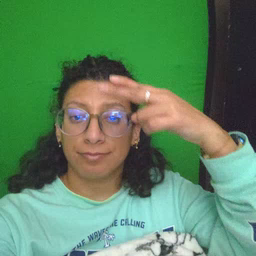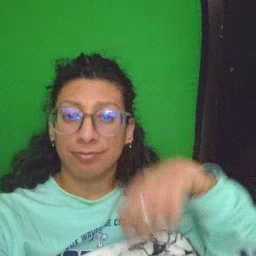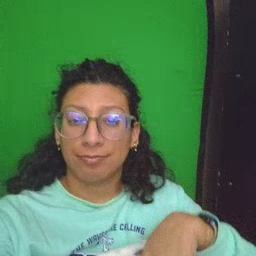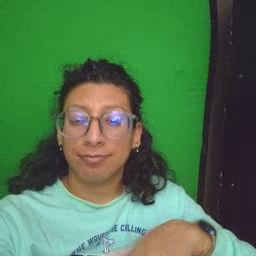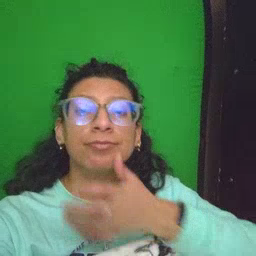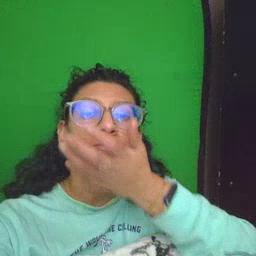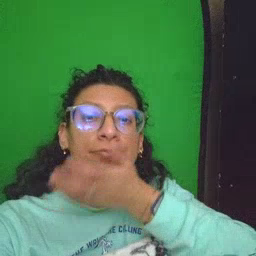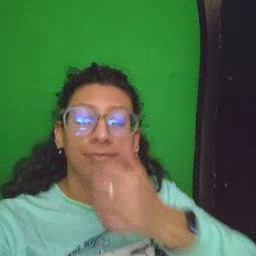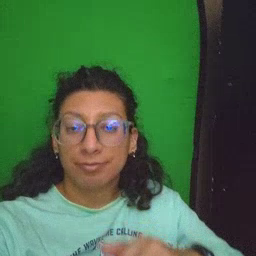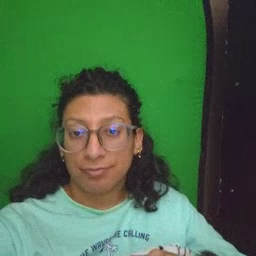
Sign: grass